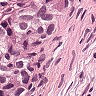
Metastatic tissue present: yes